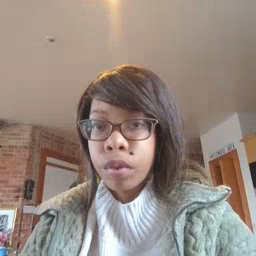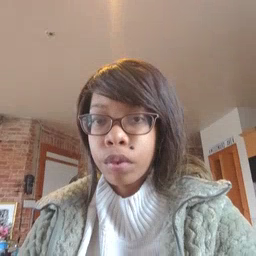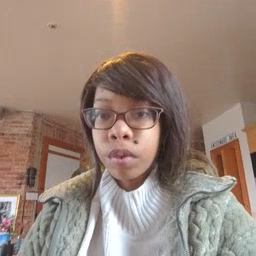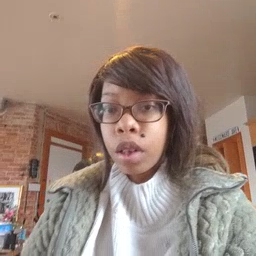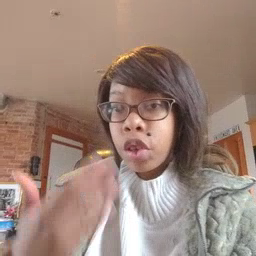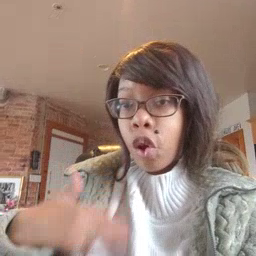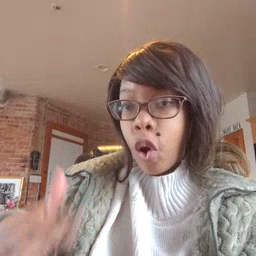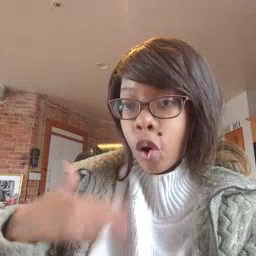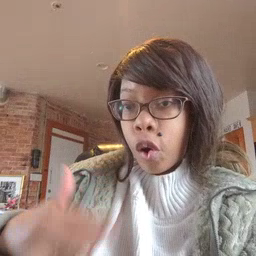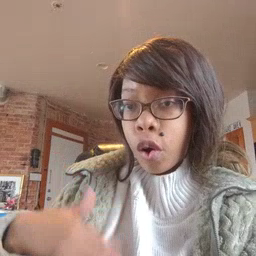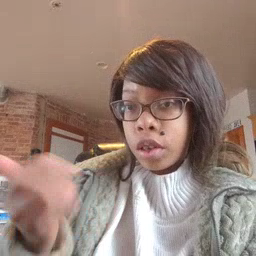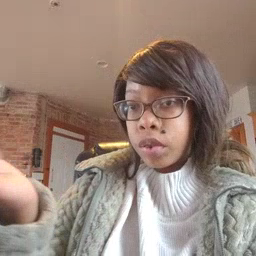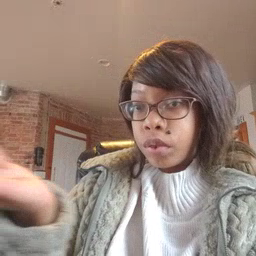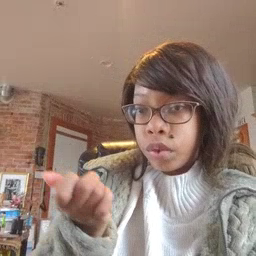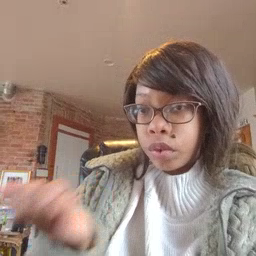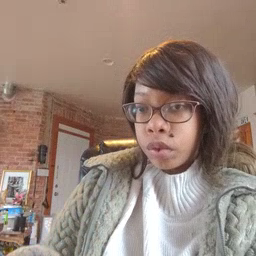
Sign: drawer